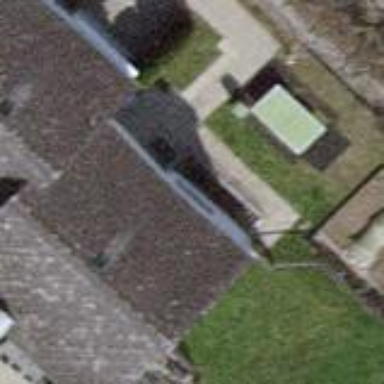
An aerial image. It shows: Building with tile roof.